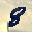
Label: 8